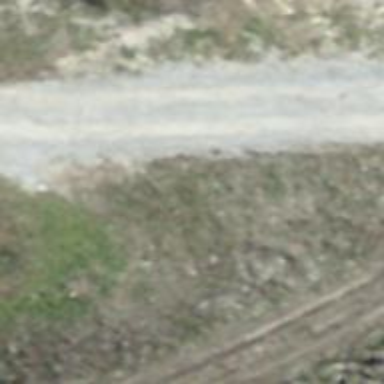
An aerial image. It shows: Track road with grade4 tracktype.